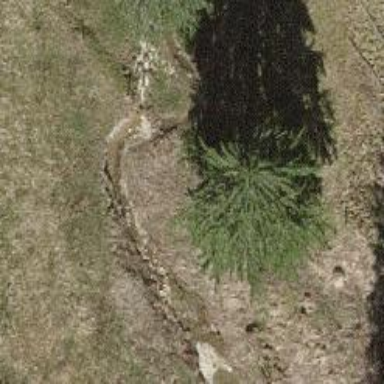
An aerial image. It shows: Beautiful tree in nature.